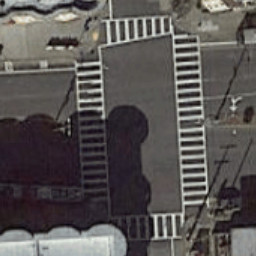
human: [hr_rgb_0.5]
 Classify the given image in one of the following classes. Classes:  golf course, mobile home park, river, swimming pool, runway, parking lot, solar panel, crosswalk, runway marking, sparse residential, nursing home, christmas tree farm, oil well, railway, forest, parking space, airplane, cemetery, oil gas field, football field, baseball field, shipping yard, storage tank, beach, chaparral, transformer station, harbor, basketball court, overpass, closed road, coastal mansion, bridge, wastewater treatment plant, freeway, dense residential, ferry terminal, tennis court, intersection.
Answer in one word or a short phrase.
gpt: crosswalk